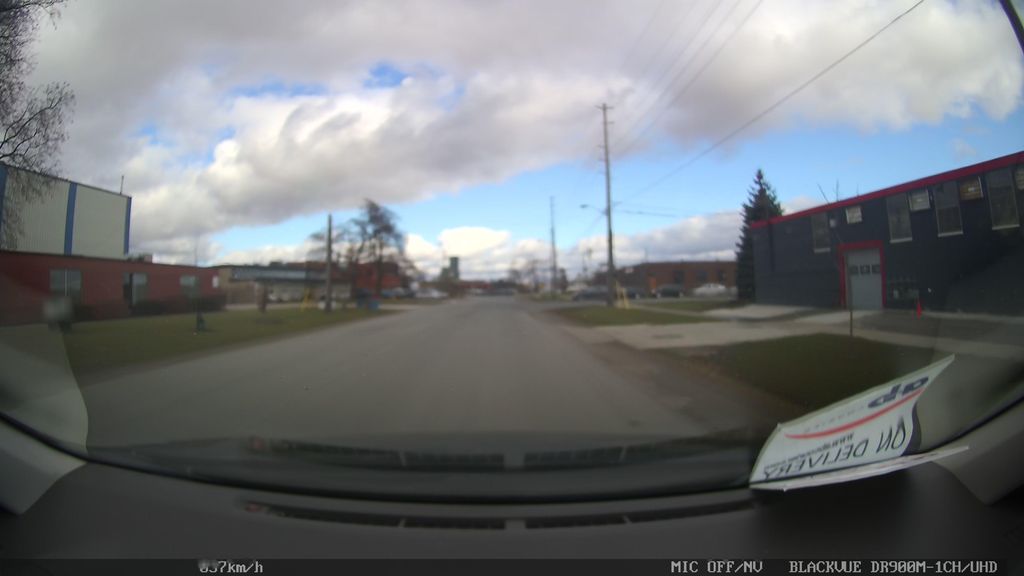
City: toronto